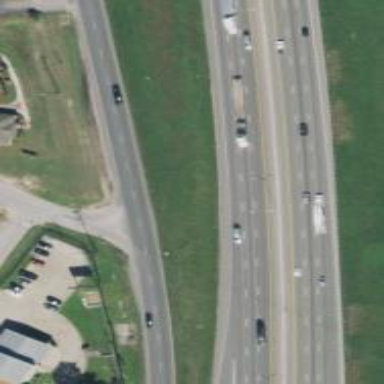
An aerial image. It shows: Secondary road with asphalt surface and frontage road.